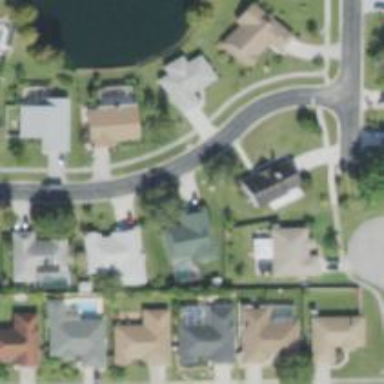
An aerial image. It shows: Residential road.